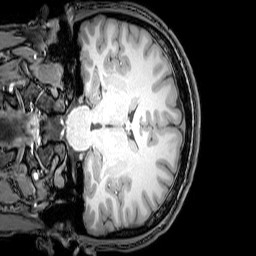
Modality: T1w
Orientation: coronal
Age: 23
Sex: male
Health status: healthy
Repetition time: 0.081 s
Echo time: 0.037 s